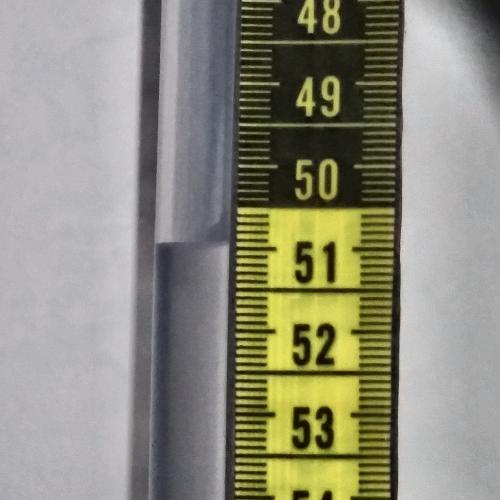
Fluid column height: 50.9 cm